Field crop: tomato
Growth stage: 1
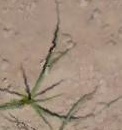
Species: cyperus